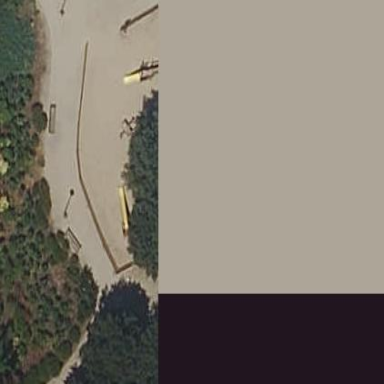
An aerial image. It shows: Playground area for leisure land.